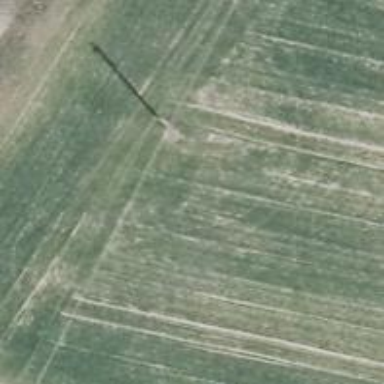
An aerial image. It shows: Power pole.